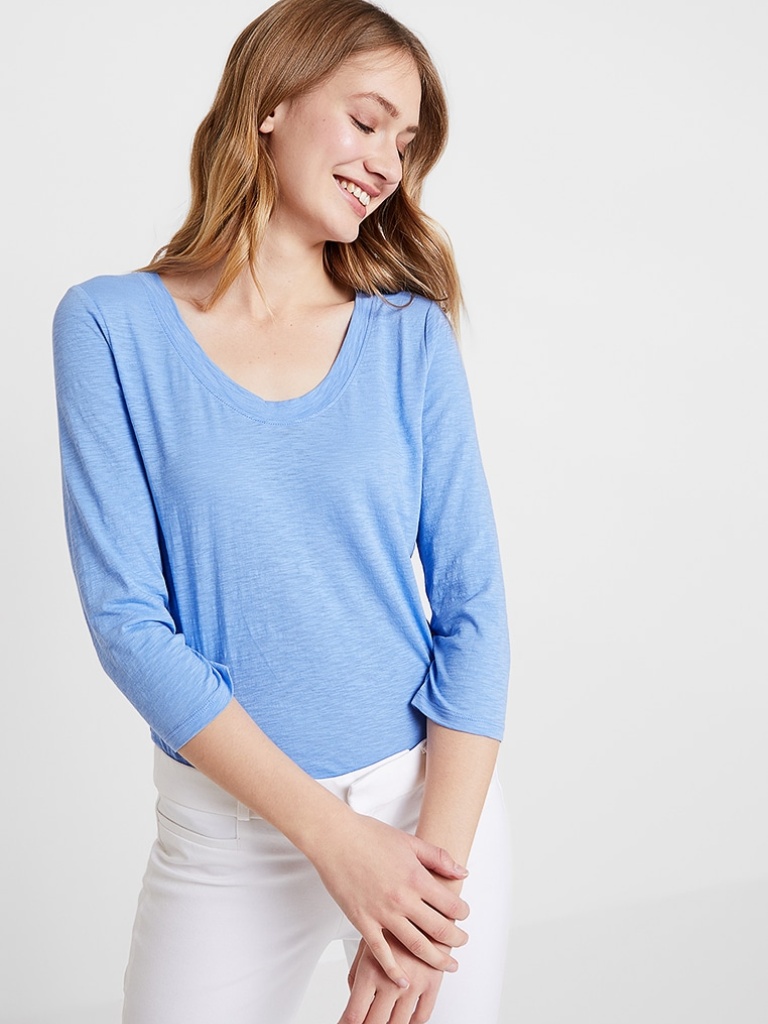
cotton relaxed a long-sleeved with rolled-up sleeves hip length Fully Tucked in v-neck t-shirt